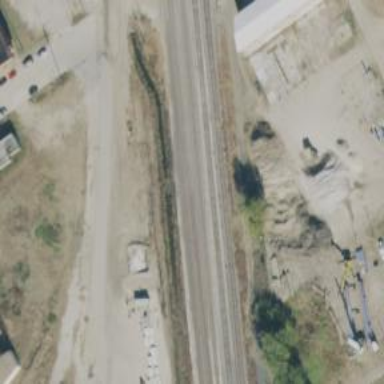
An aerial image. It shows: Abandoned railway.